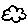
Label: cloud